Question:
In the image above First Name and Textfield are not aligned from the left. I don't know whether its border or padding. But the image inside is conditionally visible. How to get rid of it just by html and css.
'''
<div id=first_name>
First Name<br />
<table>
<tr>
<td><img src='images/form_error.png' class="error_image" id="form_first_name_err_img" style='display: none' /></td>
<td><input align="middle" id="form_first_name" class="form_field1" type="text" name="first_name" /></td>
</tr>
<tr>
<td colspan="2"><span class="error_msg" id="form_first_name_err_msg" style='display: none'>This cannot be left blank.</span></td>
</tr>
</table>
</div><!-- eof first_name -->
'''
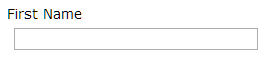
Answer: '''
<table cellspacing="0" cellpadding="0" border="0">
<tr>
<td>
<img src='images/form_error.png' class="error_image"
id="form_first_name_err_img" style='display: none' />
</td>
<td>
<input align="middle" id="form_first_name" class="form_field1"
type="text" name="first_name" />
</td>
</tr>
<tr>
<td colspan="2">
<span class="error_msg" id="form_first_name_err_msg"
style='display: none'>This cannot be left blank.
</span>
</td>
</tr>
</table>
'''
try this